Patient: sex F, age 60
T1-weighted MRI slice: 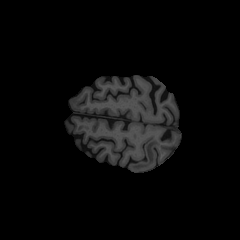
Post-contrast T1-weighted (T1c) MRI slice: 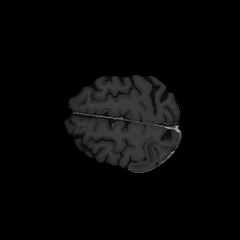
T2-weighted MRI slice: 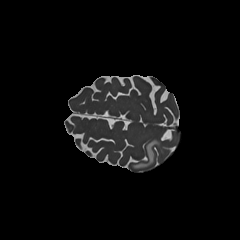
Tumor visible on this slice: yes
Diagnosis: Glioblastoma, IDH-wildtype
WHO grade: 4